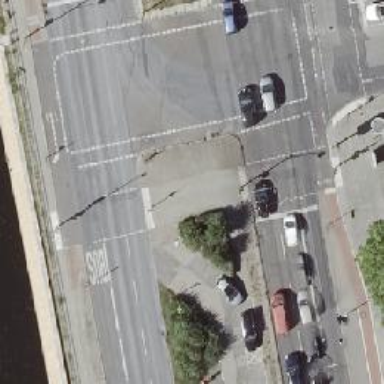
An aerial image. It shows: Footway that serves as traffic island.